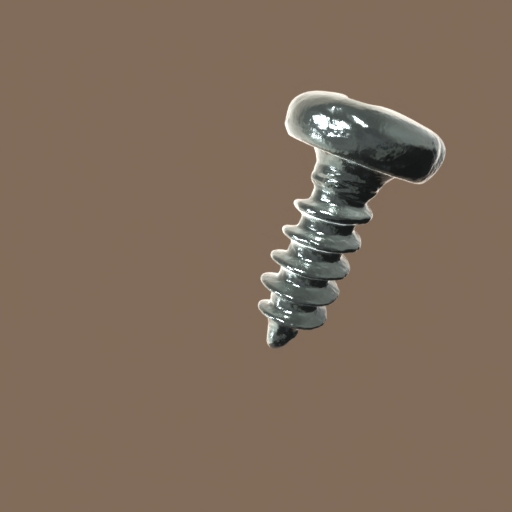
Label: screw